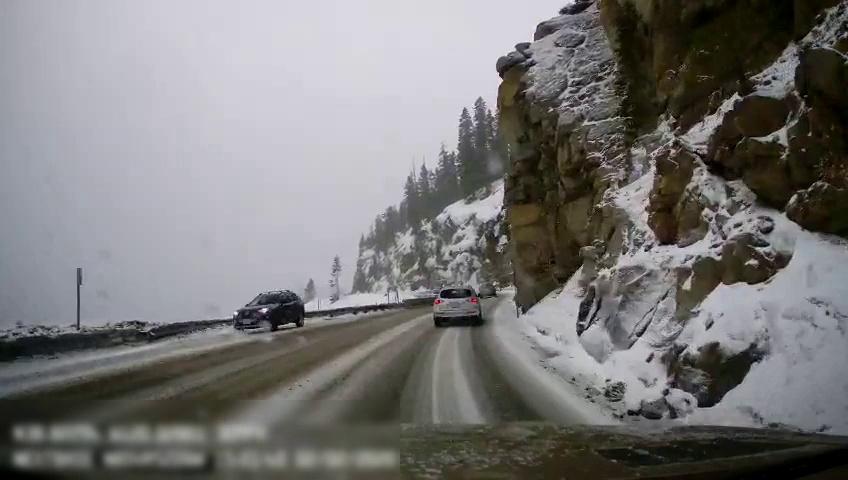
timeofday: Day
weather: Snowy
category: Drivable Space
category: Vehicles | SUV
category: Vehicles | Car
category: Vehicles | SUV